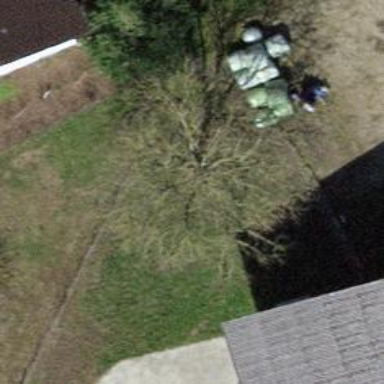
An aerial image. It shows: Deciduous tree with broadleaved leaves.